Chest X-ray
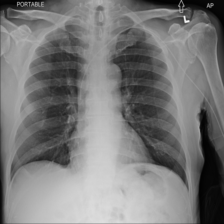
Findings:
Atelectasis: negative
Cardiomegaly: negative
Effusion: negative
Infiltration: negative
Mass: negative
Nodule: negative
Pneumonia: negative
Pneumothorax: negative
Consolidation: negative
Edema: negative
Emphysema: negative
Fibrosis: negative
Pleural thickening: negative
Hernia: negative